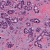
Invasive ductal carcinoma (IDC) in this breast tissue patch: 1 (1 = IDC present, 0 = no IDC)